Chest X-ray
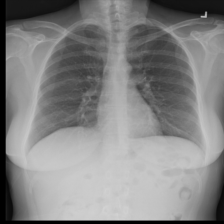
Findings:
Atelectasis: negative
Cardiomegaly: negative
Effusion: negative
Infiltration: negative
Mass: negative
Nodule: negative
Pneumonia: negative
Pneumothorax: negative
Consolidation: negative
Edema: negative
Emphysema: negative
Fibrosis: negative
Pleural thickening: negative
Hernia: negative